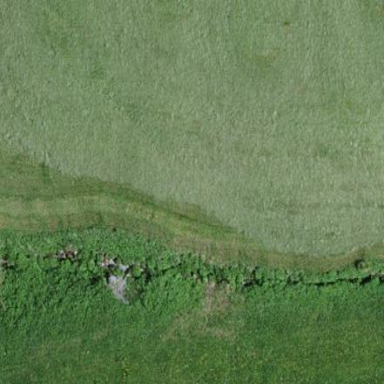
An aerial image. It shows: Open area covered with grass.